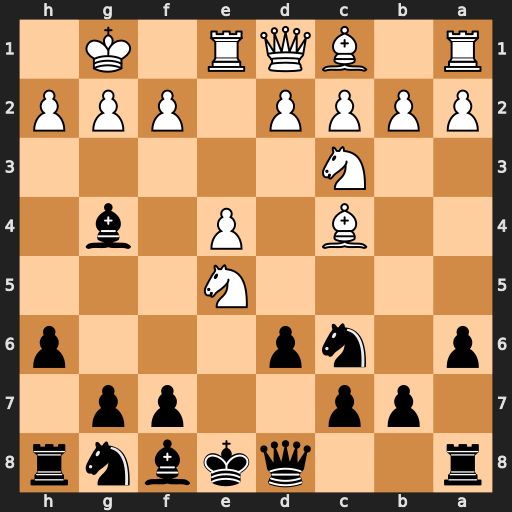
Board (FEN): r2qkbnr/1pp2pp1/p1np3p/4N3/2B1P1b1/2N5/PPPP1PPP/R1BQR1K1
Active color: b
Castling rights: kq
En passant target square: -
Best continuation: Nxe5